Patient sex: M
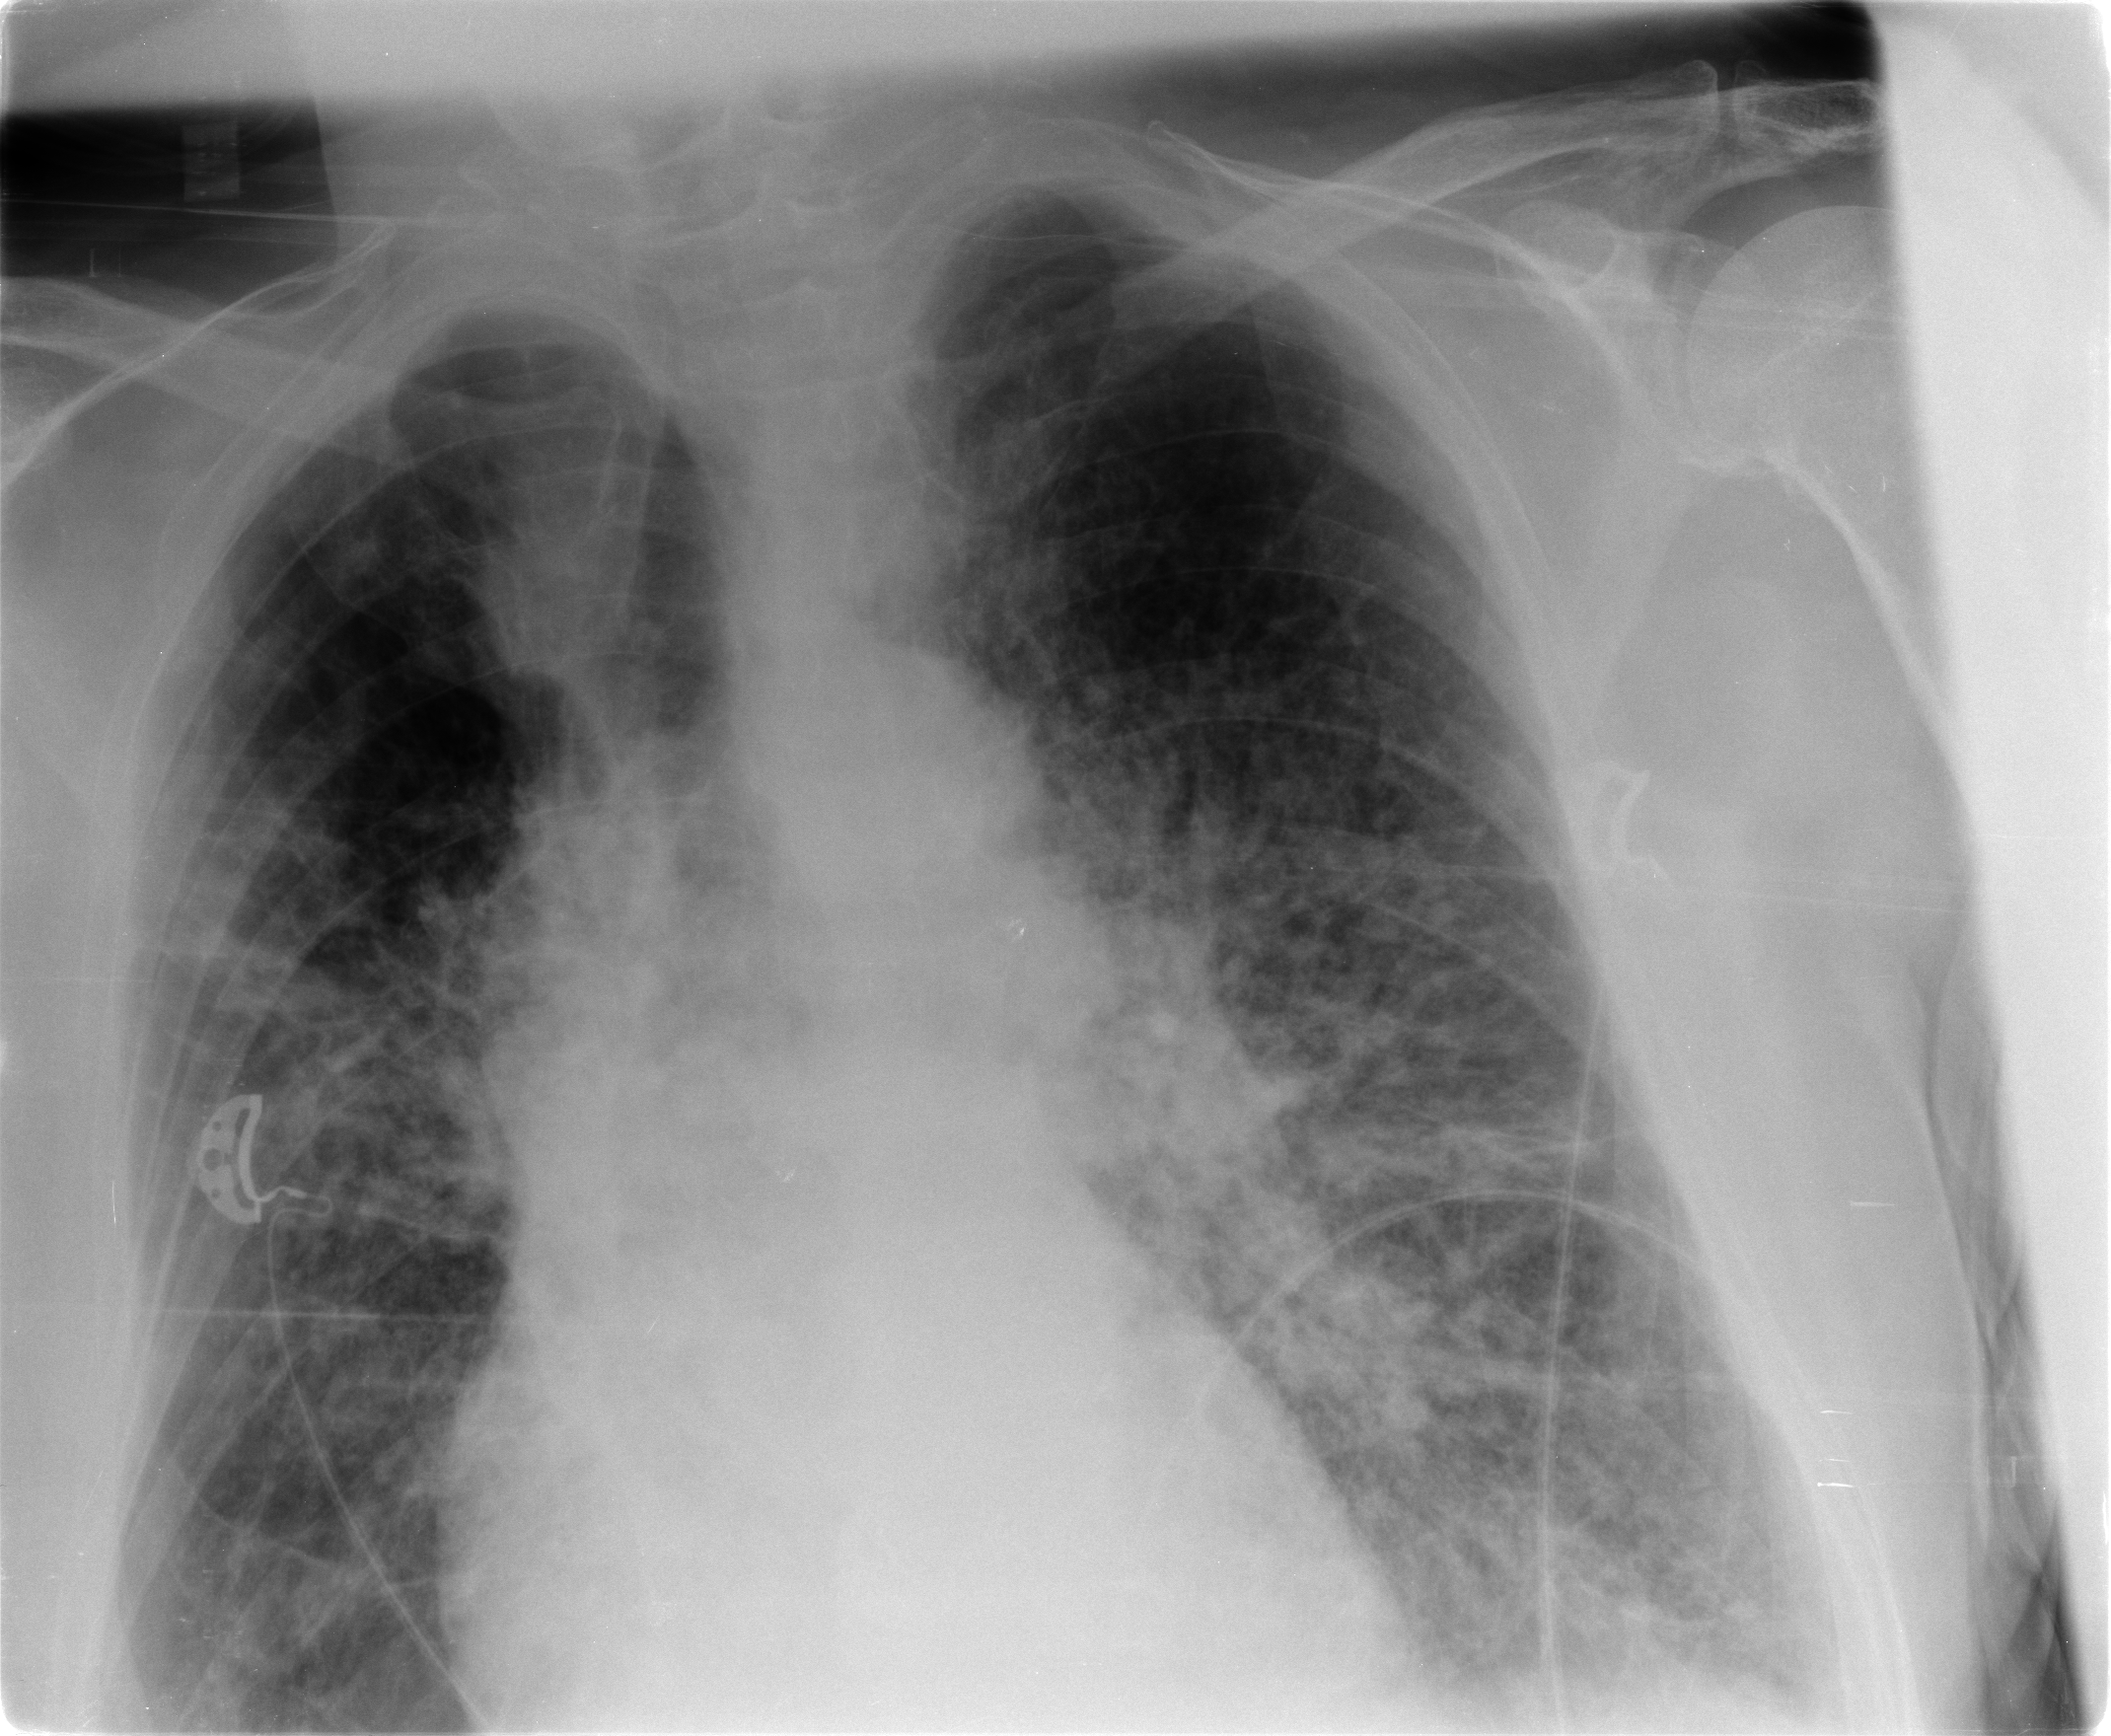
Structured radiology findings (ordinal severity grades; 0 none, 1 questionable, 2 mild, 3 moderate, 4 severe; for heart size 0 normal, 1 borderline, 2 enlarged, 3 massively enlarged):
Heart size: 2
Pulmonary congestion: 3
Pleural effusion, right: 2
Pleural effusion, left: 2
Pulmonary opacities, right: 3
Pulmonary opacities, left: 3
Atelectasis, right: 2
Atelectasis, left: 2